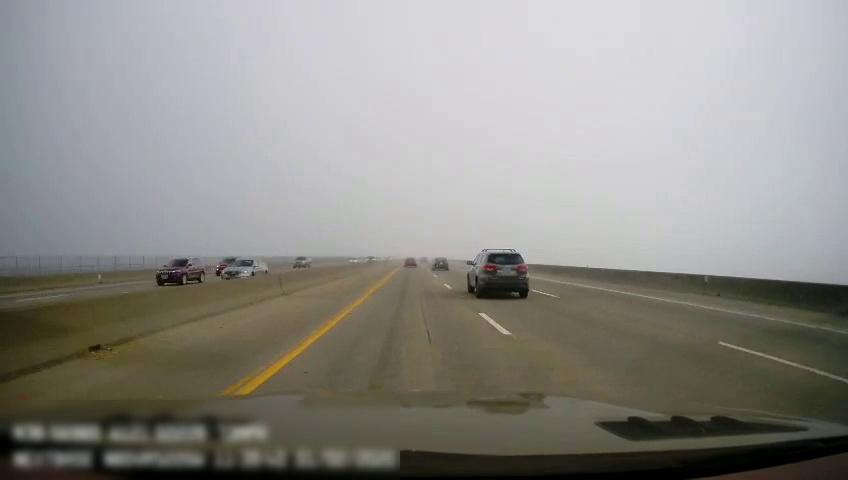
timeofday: Day
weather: Cloudy
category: Drivable Space
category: Drivable Space
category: Vehicles | Car
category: Vehicles | SUV
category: Vehicles | Car
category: Vehicles | SUV
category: Vehicles | Car
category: Vehicles | Car
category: Vehicles | Car
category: Vehicles | SUV
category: Vehicles | Car
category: Lanes | Current Lane
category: Lanes | Current Lane
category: Lanes | Alternate Lane
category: Lanes | Alternate Lane
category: Lanes | Alternate Lane
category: Lanes | Opposite Lane
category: Lanes | Opposite Lane